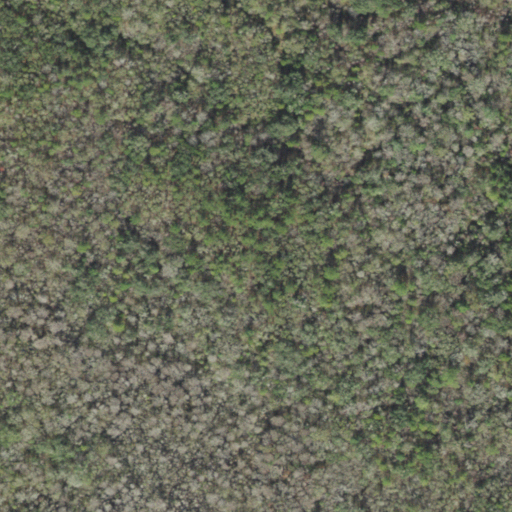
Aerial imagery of island in Florida named Thomas Mill Hammock containing only woody wetlands